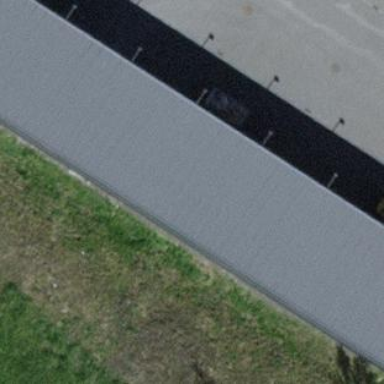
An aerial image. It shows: View of roof of building.